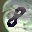
Label: 8